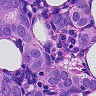
Metastatic tissue present: yes